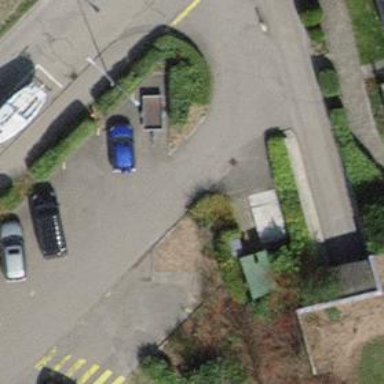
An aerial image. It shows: Asphalt parking aisle road for service vehicles.